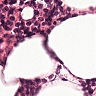
Metastatic tissue present: no